Interaction volume radius: 5 \u00c5
Interaction volume height: 10 \u00c5
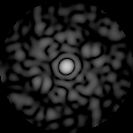
Disorder parameter: 0.8365